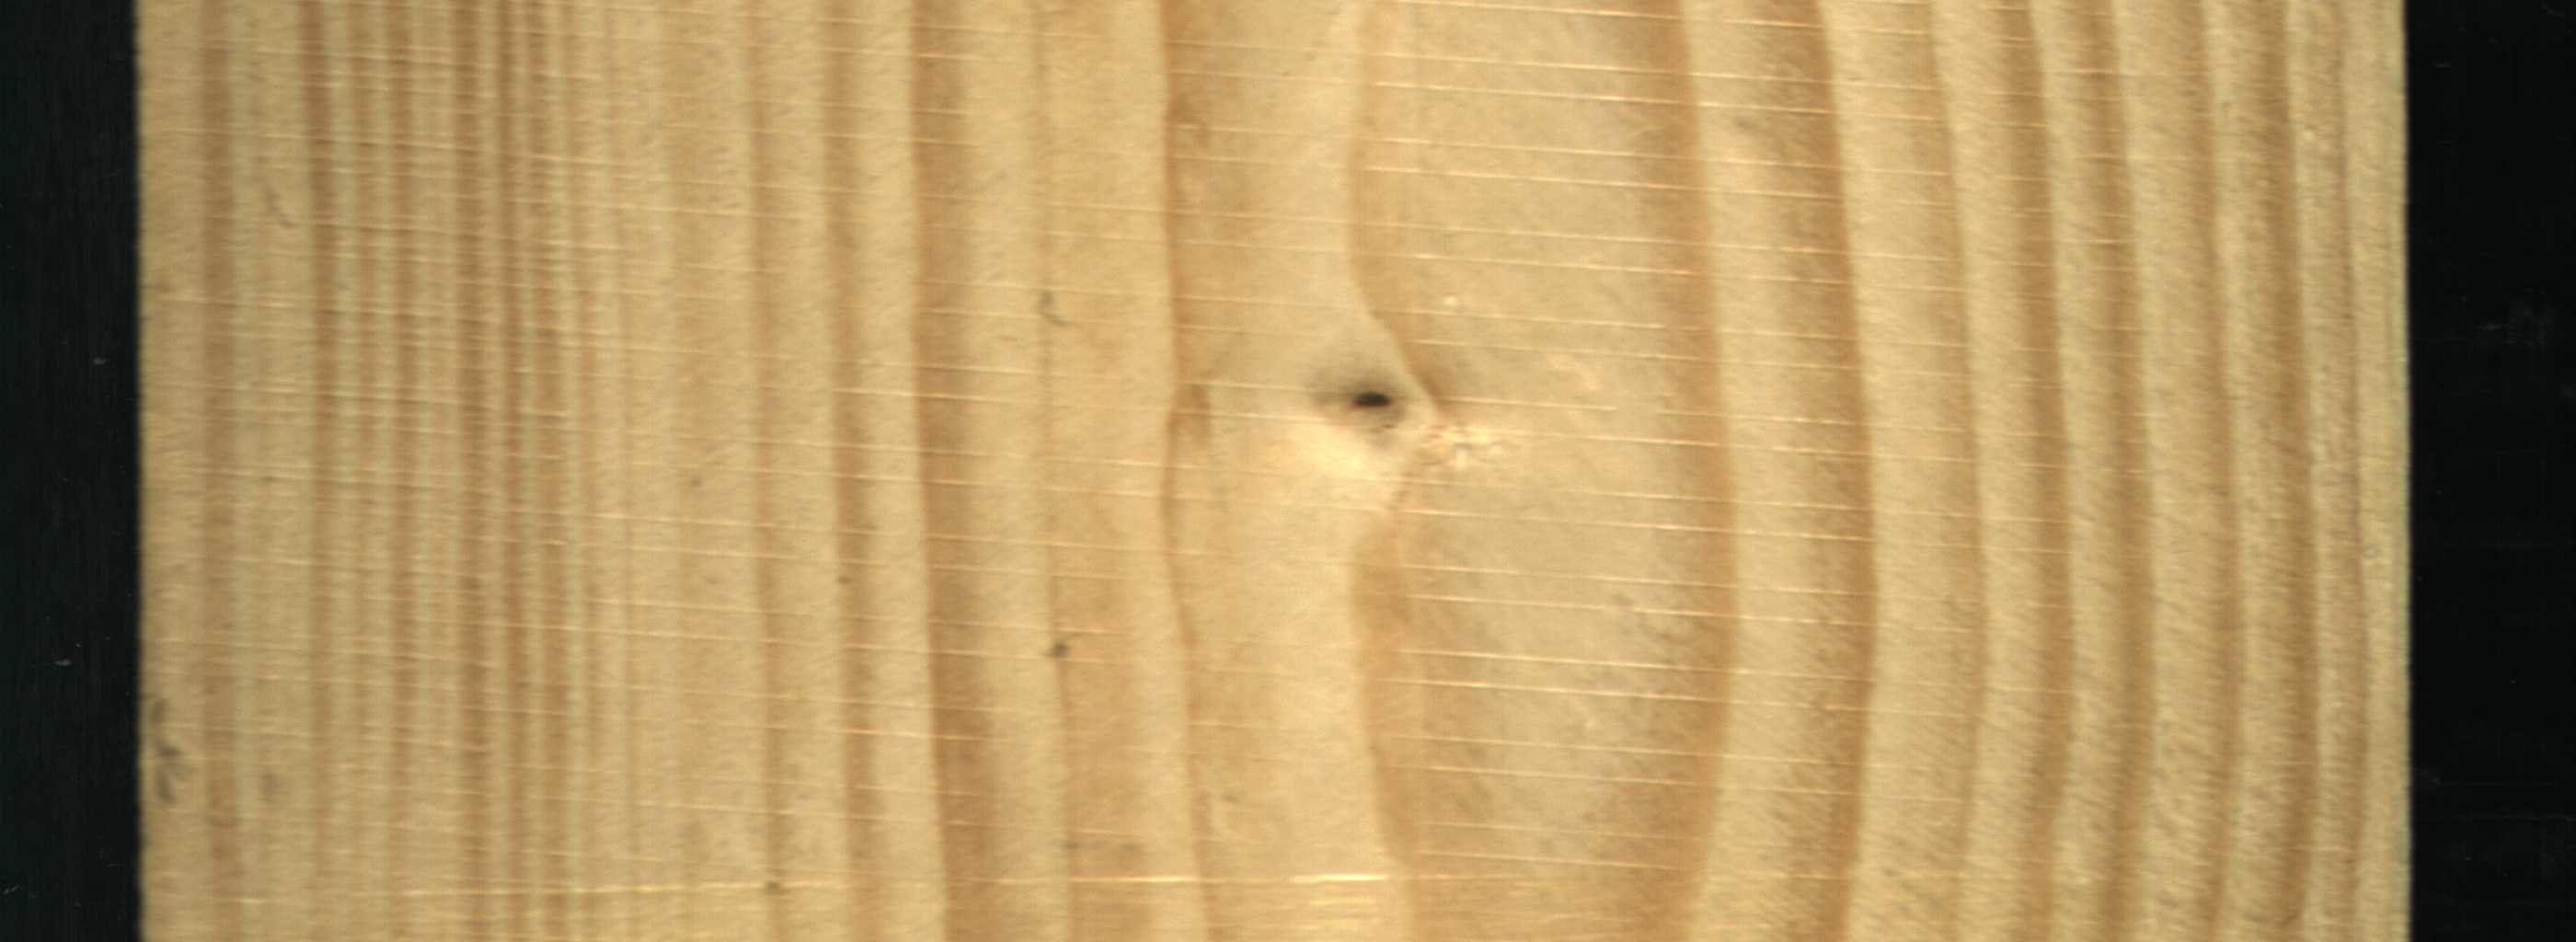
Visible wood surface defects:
Dead_Knot